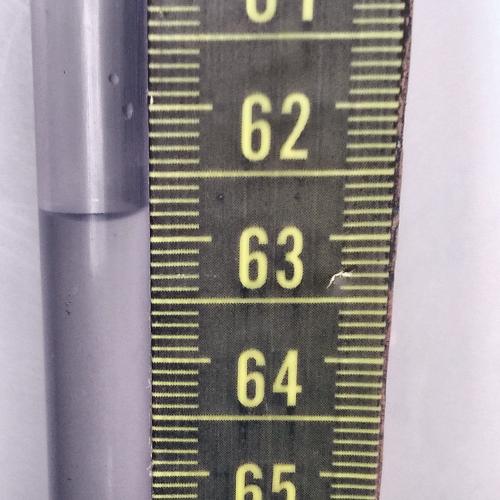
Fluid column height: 62.8 cm